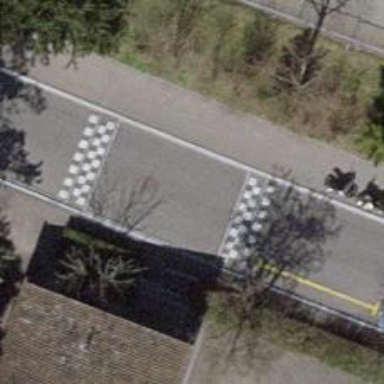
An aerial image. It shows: Unmarked crossing with traffic calming table on the road.